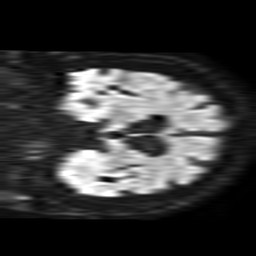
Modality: TRACE
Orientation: coronal
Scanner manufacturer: philips
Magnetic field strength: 1.5 T
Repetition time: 3.4 s
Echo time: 0.06899 s